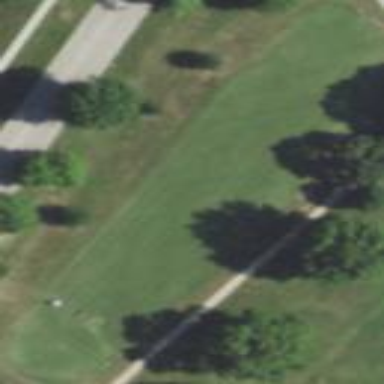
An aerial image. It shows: Grassy golf fairway.